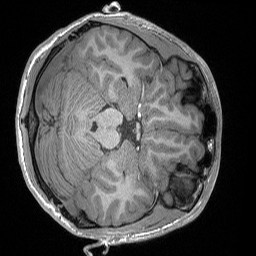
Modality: T1w
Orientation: axial
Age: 18
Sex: male
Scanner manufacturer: siemens
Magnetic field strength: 3 T
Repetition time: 1.56 s
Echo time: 0.00207 s